Field crop: tomato
Growth stage: 2
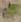
Species: solanum